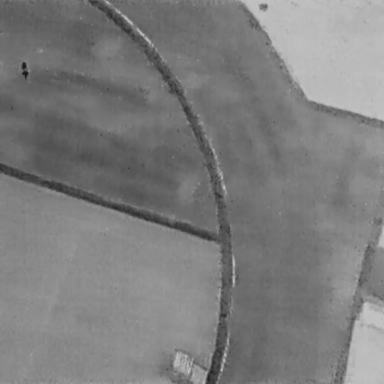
There is a Person in the infrared image.